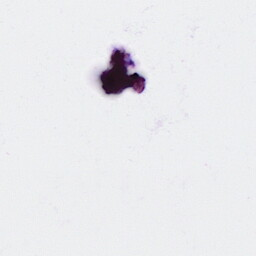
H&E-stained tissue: Ovarian